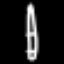
Label: pencil